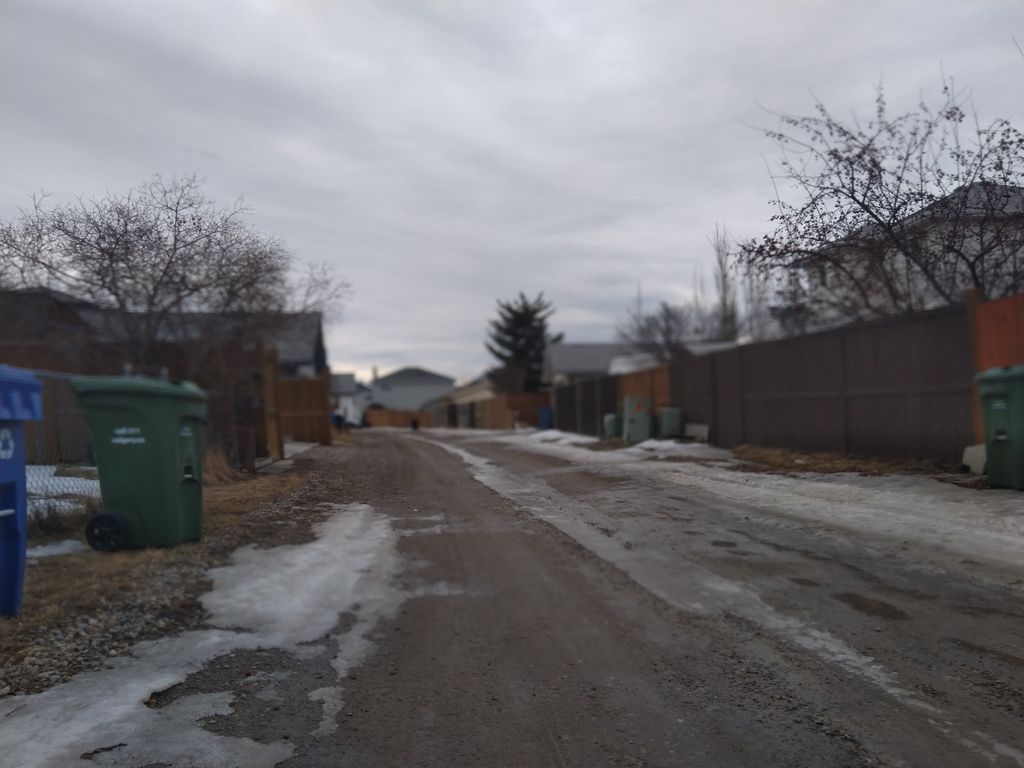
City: calgary